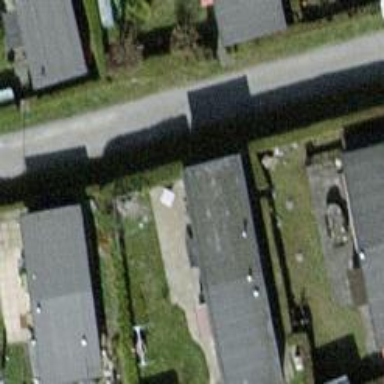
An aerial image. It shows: Static caravan building.